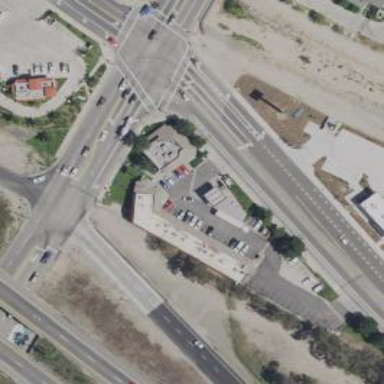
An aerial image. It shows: Convenience shop.